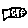
Label: fish